Question: My code is
'''
<html>
<head id="Head1" runat="server">
<meta http-equiv="Content-Type" content="text/html; charset=utf-8" />
<title></title>
</head>
<body>
<form id="form1" runat="server">
<input type="password" id="txtNewpasswd" />
</form>
</body>
</html>
'''
And in FireFox 20.0.1, It's always like this...why ??? Who can help me???

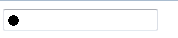
Answer: Looks to me like this is a saved password.
Firefox will ask if you want to save the content of 'password' fields and will then auto-complete this data on load.
Try adding the 'autocomplete' attribute:
'''
<input type="password" id="txtNewpasswd" autocomplete="off"/>
'''